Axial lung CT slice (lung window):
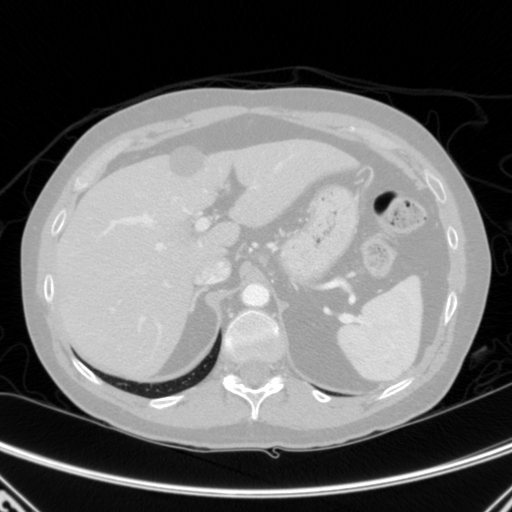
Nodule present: no